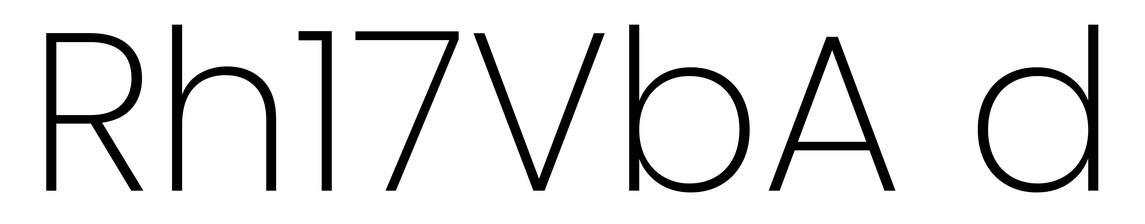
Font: Poppins-ExtraLight